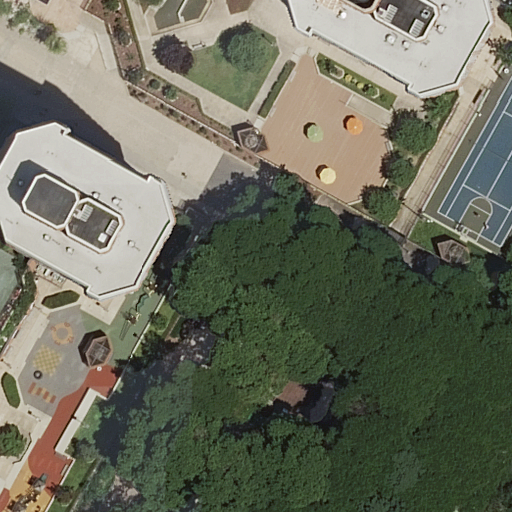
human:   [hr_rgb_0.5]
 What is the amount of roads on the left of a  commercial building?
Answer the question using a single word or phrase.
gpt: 0

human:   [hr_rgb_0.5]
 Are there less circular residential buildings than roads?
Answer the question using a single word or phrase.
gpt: yes

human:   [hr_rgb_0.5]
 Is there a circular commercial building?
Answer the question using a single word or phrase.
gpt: no

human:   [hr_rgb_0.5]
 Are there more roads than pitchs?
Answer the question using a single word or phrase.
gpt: yes

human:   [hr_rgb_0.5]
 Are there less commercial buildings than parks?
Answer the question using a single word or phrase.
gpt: yes

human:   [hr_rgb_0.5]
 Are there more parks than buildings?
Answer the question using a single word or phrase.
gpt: no

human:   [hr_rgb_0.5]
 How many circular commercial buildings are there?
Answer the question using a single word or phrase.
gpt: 0

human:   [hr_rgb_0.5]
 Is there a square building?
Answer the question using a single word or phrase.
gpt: no

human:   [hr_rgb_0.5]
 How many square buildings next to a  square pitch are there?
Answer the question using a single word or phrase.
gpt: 0

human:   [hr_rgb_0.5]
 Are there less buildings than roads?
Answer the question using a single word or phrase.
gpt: no

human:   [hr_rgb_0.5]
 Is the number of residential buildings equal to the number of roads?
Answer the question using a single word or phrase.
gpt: no

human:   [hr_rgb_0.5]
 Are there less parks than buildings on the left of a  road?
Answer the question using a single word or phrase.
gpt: yes

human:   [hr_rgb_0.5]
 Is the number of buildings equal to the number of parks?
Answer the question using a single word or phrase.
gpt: no

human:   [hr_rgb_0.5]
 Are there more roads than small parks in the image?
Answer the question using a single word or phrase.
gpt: yes

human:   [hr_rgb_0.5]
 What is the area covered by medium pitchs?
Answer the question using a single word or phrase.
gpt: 293m2

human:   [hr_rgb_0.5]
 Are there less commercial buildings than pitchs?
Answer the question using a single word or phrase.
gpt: yes

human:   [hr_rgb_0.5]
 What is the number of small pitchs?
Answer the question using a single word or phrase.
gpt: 0

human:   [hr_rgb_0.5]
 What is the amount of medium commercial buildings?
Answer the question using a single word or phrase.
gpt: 0

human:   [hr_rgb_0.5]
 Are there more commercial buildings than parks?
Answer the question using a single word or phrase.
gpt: no

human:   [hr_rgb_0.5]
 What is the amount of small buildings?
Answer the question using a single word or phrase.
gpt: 1

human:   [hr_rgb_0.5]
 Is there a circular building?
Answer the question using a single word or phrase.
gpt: no

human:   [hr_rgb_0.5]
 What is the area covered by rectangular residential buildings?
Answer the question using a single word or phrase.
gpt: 26m2

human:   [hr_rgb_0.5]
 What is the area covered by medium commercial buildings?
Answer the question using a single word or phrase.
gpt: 0m2

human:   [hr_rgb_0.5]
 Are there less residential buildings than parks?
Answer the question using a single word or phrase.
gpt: no

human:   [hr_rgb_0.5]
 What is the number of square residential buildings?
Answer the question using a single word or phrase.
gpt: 0

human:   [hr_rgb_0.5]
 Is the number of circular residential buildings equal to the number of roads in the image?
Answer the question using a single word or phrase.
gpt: no

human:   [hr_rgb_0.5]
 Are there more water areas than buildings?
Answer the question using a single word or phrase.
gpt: no

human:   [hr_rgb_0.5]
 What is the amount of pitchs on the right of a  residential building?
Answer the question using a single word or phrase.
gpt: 1

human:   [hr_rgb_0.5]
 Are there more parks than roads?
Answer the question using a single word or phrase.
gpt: no

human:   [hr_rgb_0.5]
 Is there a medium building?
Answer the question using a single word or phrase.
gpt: yes

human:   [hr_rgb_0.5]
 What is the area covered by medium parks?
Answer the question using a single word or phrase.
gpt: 0m2

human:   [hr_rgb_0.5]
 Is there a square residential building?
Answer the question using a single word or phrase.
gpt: no

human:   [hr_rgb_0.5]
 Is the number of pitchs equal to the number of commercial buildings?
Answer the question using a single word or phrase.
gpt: no

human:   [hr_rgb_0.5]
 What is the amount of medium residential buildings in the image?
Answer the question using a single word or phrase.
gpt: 1

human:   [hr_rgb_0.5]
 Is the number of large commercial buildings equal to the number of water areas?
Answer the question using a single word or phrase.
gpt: yes

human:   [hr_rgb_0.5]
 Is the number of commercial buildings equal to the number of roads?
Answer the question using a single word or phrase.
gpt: no